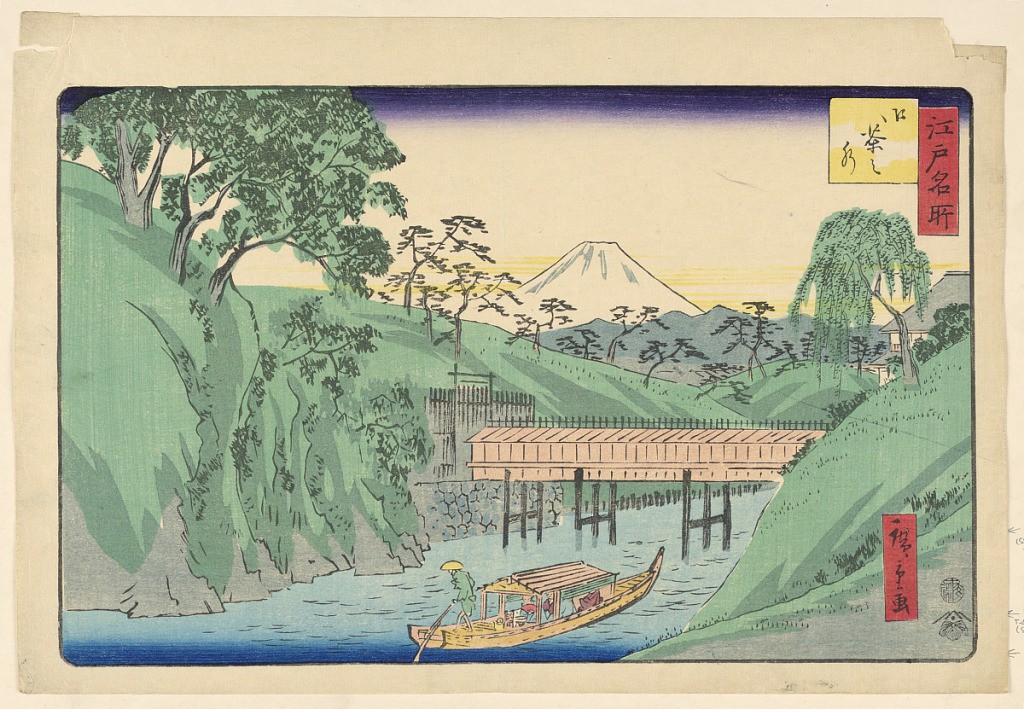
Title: Passengers Travelling by way of the Scenic View
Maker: Ando Hiroshige, Japanese, 1797–1858
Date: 1797-1858
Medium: Woodblock print in colored ink on paper
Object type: Print
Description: This quiet scene between a channel of water shows the famous Mt. Fuji in the background. A man in the foreground carries a group of passengers away from the auspicious mountain.